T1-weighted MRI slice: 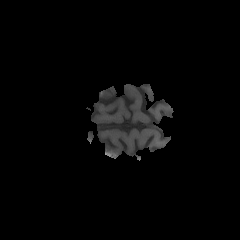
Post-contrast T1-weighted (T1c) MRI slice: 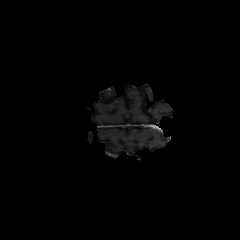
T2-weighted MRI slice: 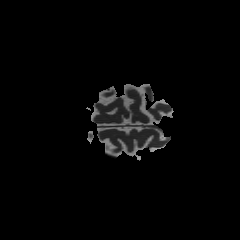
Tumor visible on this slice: no